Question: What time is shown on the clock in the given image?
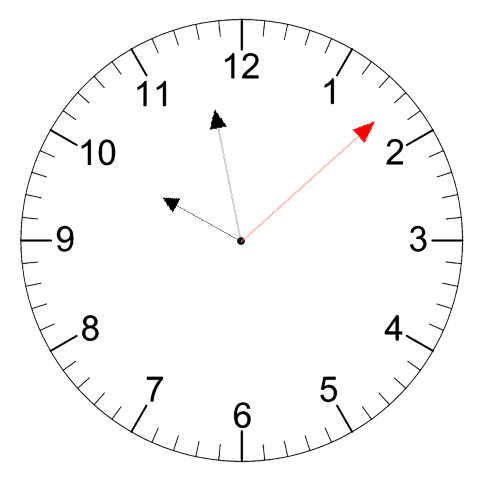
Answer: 09:58:08